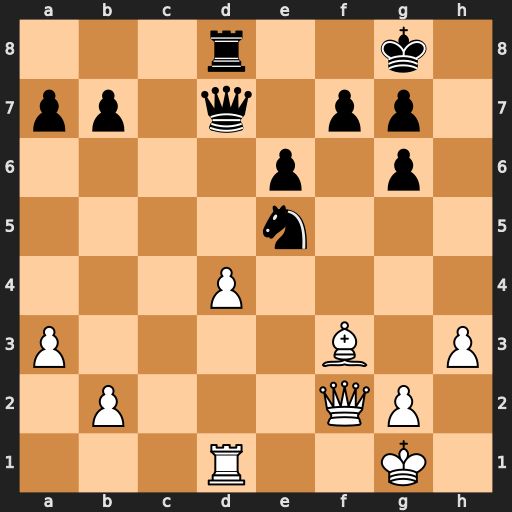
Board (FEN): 3r2k1/pp1q1pp1/4p1p1/4n3/3P4/P4B1P/1P3QP1/3R2K1
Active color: w
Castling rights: -
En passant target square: -
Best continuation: dxe5 Qxd1+ Bxd1 Rxd1+ Kh2